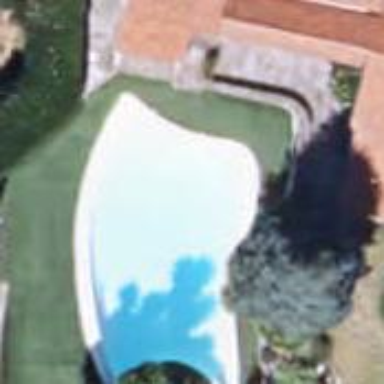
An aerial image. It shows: Swimming pool located in leisure land.